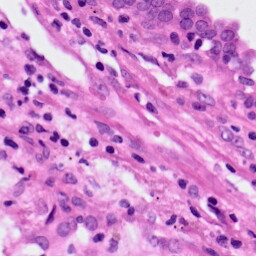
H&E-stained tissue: Lung